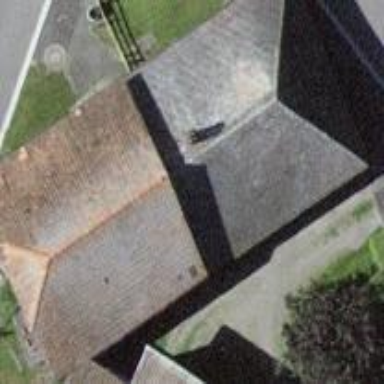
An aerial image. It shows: Farm building.